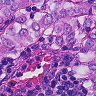
Metastatic tissue present: yes